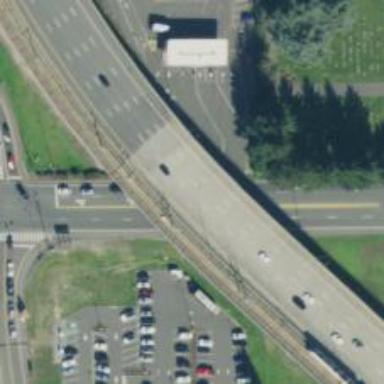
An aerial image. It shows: Bridge over motorway.